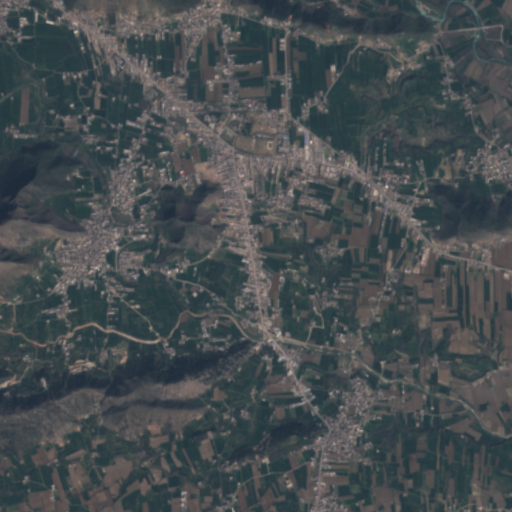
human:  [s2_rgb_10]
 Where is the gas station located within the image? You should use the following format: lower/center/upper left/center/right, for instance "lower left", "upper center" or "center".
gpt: The gas station is located in the upper left of the image.
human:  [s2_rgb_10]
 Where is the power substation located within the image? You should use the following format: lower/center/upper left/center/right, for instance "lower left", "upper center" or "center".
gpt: The power substation is located in the upper left of the image.
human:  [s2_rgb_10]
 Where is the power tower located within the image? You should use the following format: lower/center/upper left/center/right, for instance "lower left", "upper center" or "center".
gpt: The power tower is located in the upper left of the image.
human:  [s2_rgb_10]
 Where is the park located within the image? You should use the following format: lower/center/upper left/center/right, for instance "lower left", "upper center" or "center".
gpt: There is no park in the image.